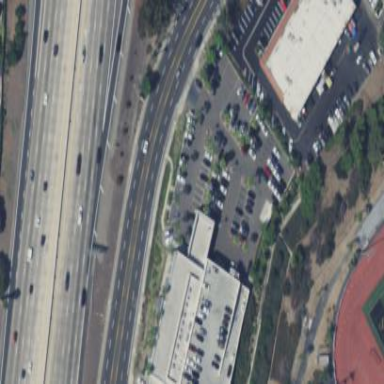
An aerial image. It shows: Commercial building housing car shop.